四年级 · 画法几何学
观察下面的物体, 下面的图形分别是从哪面看到的？填一填。

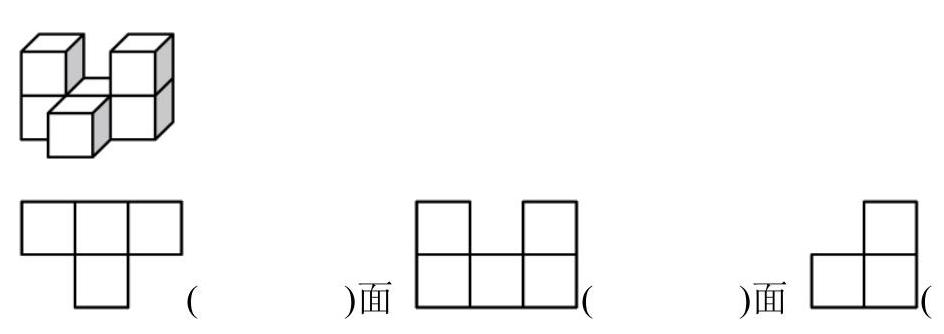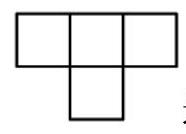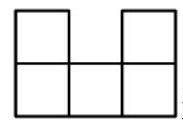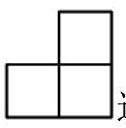
答案: 解上 正面 前面 右

【分析】从上面看，可看到 2 排，一排可看到 3 个小正方形，一排可看到 1 个小正方形，中间对齐;从前面看, 可看到 2 层, 第 1 层可看到 3 个小正方形, 第 2 层可看到 2 个小正方形, 一个靠左对齐,一个靠右对齐; 从右面看, 可看到 2 层, 第 1 层可看到 2 个小正方形, 第 2 层可看到 1 个小正方形,右齐, 依此填空。

【详解】根据分析可知:

这是从上面看到的;

这是从正面或前面看到的;

这是从右面看到的。

【点睛】熟练掌握对物体三视图的认识是解答此题的关键。